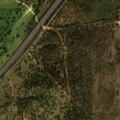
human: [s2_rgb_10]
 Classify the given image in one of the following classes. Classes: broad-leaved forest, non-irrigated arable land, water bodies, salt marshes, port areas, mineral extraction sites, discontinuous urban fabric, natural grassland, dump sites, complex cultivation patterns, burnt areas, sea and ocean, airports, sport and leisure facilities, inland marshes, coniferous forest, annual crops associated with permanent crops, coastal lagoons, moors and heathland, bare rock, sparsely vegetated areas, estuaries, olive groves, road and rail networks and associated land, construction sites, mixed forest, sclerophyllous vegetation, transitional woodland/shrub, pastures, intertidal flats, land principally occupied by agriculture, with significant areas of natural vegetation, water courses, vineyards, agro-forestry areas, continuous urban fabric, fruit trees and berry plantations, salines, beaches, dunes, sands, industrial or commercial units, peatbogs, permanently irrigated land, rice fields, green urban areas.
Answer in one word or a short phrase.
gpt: non-irrigated arable land, agro-forestry areas